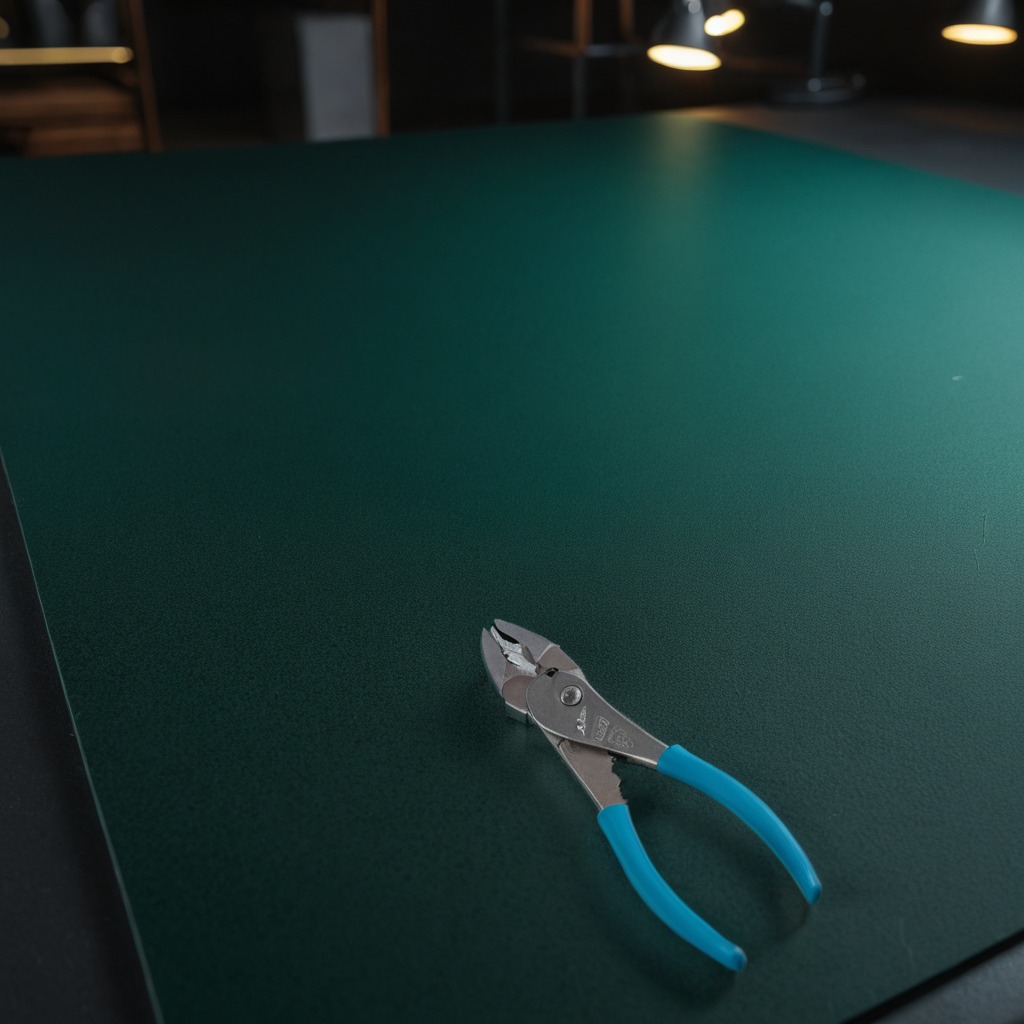
A plier lies on the granite tabletop.